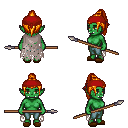
a pixel art fantasy rpg character, female body template, orc, green skin, gray tattered cape, teal pants, light blonde long topknot hairstyle, red bandana, brown slippers, spear, four views (front, back, left, right), 2x2 character sprite sheet, small pixel art, hard edges, no anti-aliasing